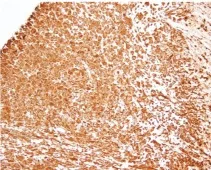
Histopathological staining of the puncture biopsy specimen from the upper lobe of the right lung showed the following results: PCK(-), EMA(focal+), Vim(+), Ki67(+, 60%), S-100(-), CD35(-), CD21(-), CD23(-), CD(scattered+), CD20(-), CK5/6(-), P63(-), CD56(scattered+), Syn(-), P40(-), CK7(-), Napsin A(-), TTF-1(-), ALK(-), AR(focal +), CD30(-), CK8/18(-), Mum-1(-), MyoD1(-), SATB2(+), PD-L1(+, TPS = 80%), CD8(+), CD4(+), CD25(+), Foxp3(-). (B) Vim.
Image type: pathology (immunostaining)